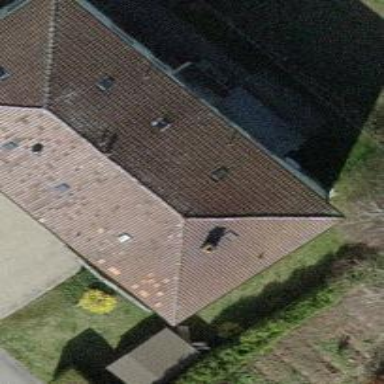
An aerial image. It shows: Building with hipped roof shape.